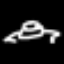
Label: frog